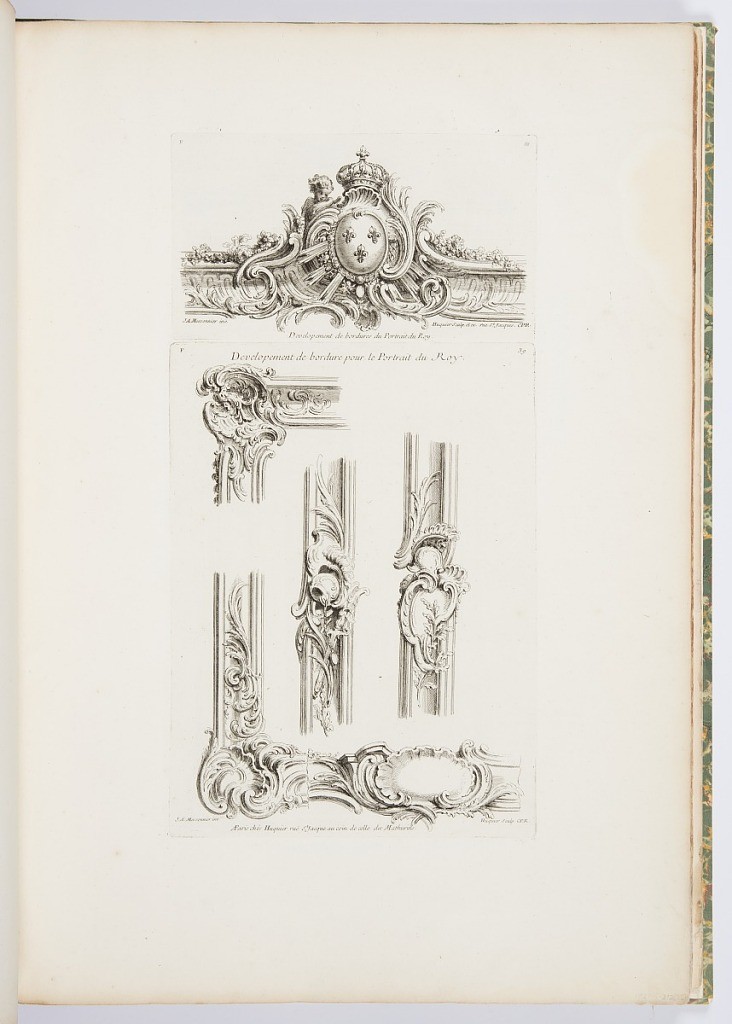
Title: Development du bordure pour le portrait du Roy., Deux coins de la bordure..., 5th Plate, pl. 39 in Oeuvre de Juste-Aurele Meissonnier
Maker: Juste-Aurèle Meissonnier, French, b. Italy, 1695–1750
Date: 1748
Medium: Etching on off-white laid paper
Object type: Print
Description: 1921-6-212-13-a: Only state. Asymmetrical border with center cartou...;     1921-6-212-13-b: Only state. Sheet consisting of four elements of a...